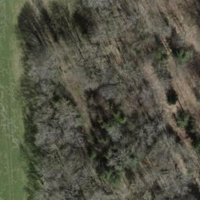
EUNIS habitat code: 41
Species observed at this site:
Prunus padus